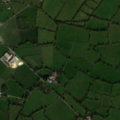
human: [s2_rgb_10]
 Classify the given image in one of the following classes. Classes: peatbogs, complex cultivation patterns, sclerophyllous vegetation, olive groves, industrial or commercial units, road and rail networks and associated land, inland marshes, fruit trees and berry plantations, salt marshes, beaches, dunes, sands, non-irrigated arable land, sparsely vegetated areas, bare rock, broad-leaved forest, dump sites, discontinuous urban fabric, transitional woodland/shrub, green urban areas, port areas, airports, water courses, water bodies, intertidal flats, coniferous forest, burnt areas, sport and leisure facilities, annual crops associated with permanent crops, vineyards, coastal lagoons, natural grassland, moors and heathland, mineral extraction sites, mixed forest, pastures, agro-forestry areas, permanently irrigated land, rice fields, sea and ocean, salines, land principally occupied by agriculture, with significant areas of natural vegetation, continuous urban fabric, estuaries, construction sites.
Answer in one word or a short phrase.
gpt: pastures